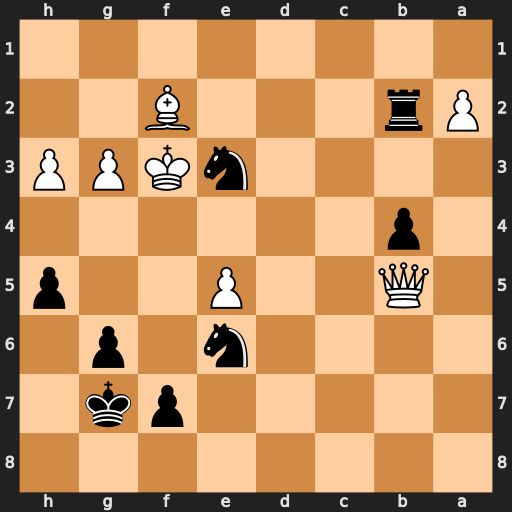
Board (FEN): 8/5pk1/4n1p1/1Q2P2p/1p6/4nKPP/Pr3B2/8
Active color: b
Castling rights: -
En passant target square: -
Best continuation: Nd4+ Kxe3 Nxb5